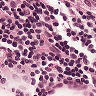
Metastatic tissue present: no